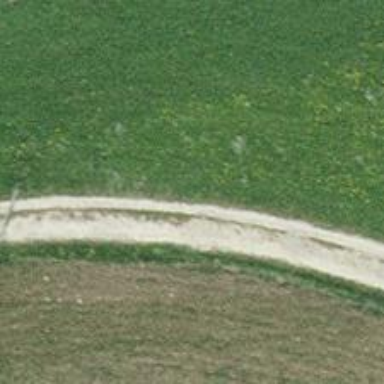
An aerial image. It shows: Track with grade2 tracktype.